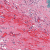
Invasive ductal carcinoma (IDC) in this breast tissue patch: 0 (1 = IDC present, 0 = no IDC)